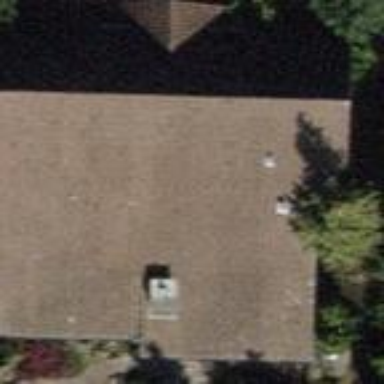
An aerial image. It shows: Building with tile roof.